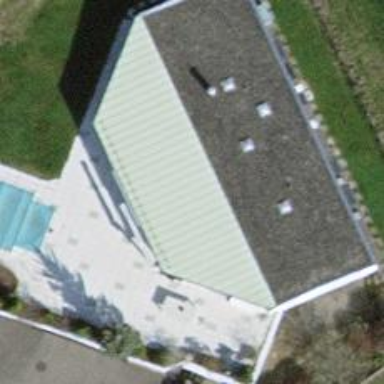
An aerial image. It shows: Detached building.